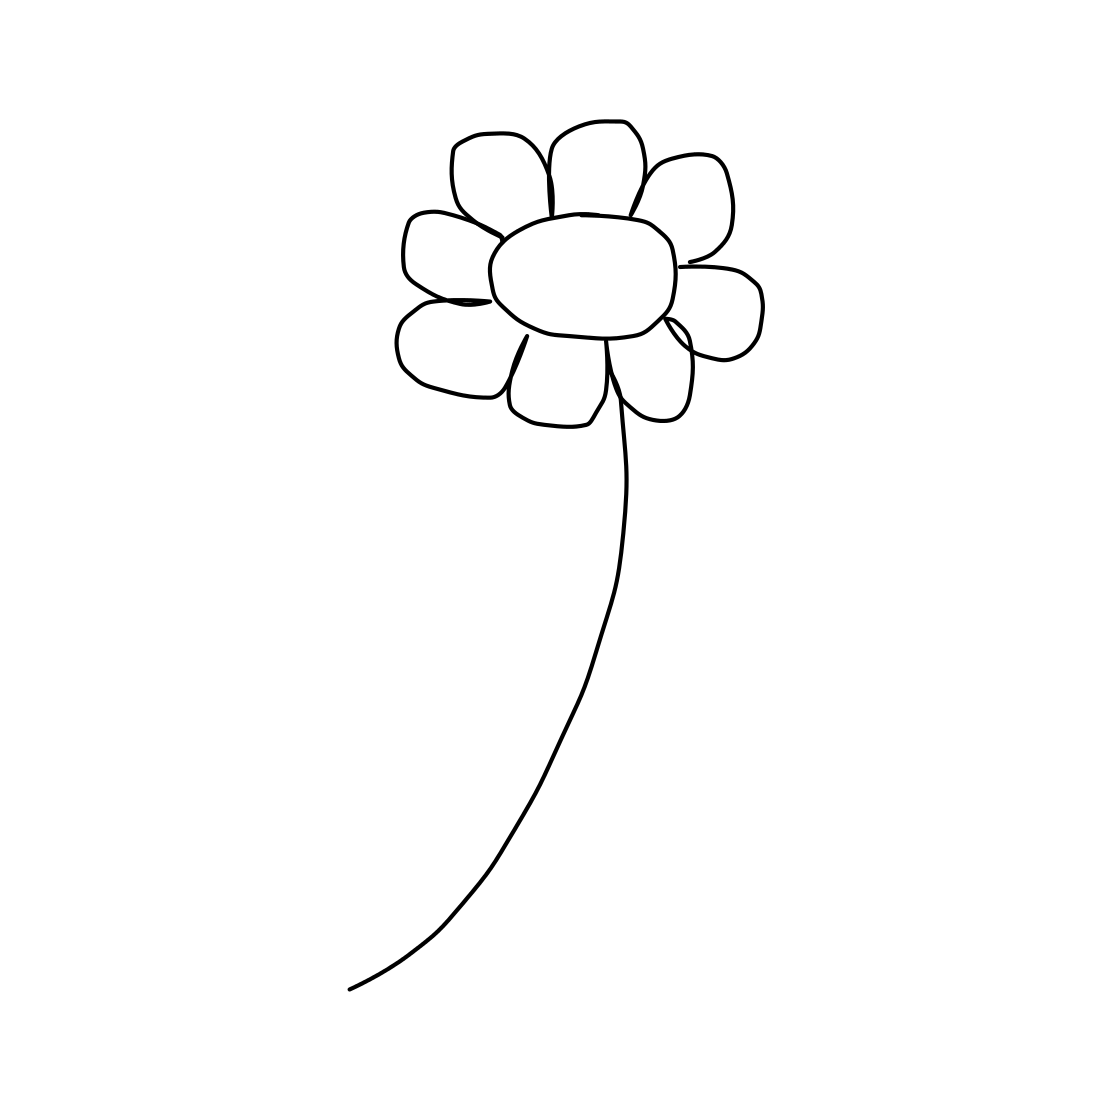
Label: flower with stem